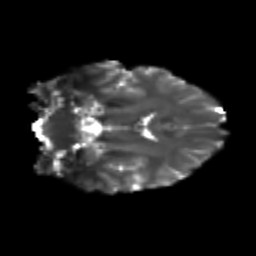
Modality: T2w
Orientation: coronal
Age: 19
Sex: female
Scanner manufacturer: siemens
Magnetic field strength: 3 T
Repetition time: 3.5 s
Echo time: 0.104 s